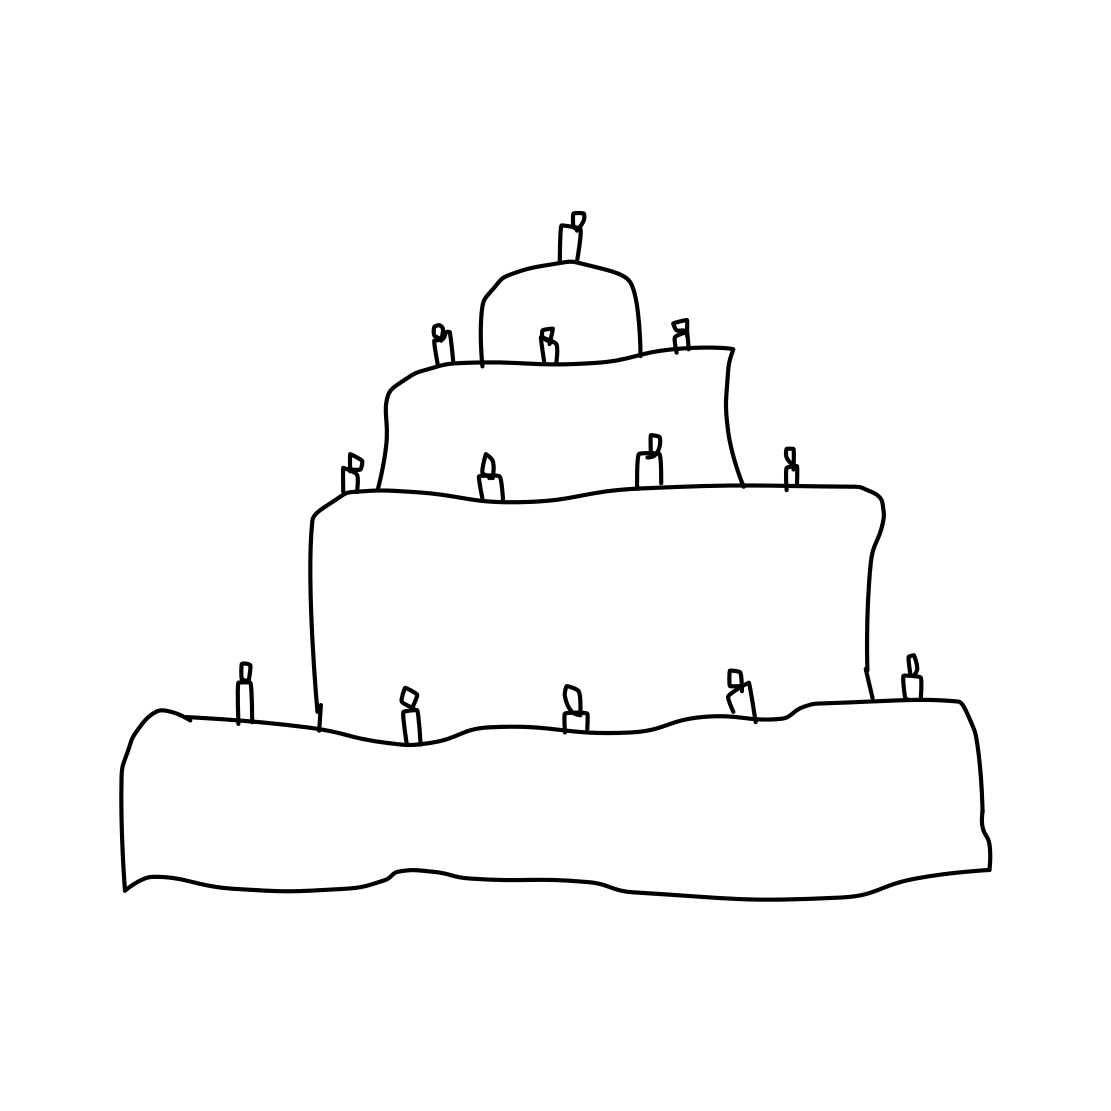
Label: cake